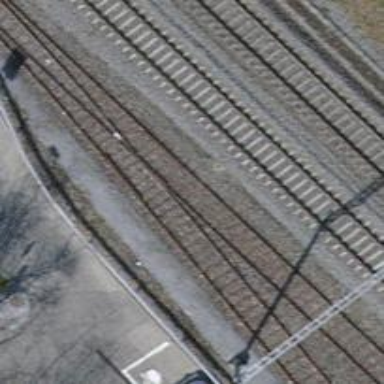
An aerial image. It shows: Railway track with contact lines for electrification.